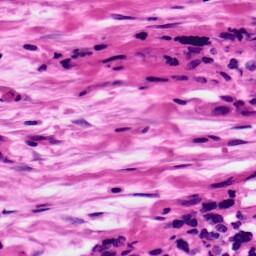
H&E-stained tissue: Ovarian